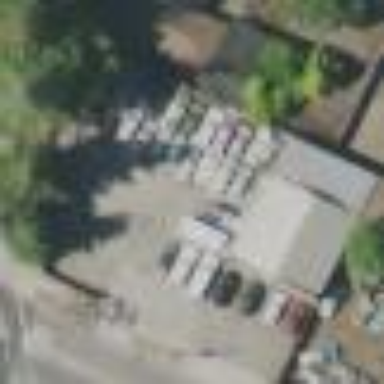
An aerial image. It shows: Car repair shop.